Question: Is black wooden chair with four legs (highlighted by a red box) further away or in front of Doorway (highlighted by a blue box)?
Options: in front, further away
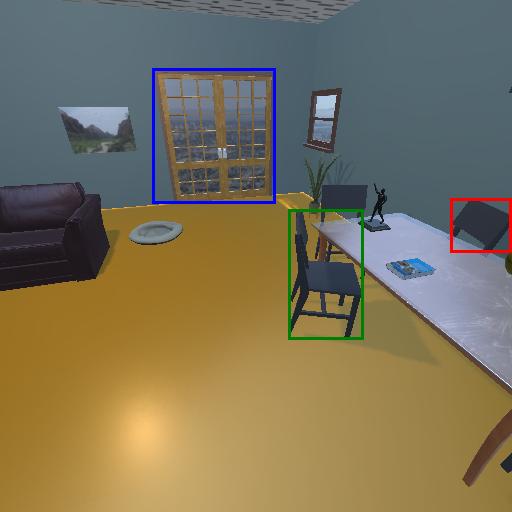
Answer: in front